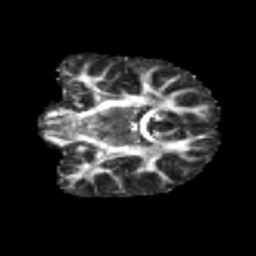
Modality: FA
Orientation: coronal
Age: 12
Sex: male
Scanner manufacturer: siemens
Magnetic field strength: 3 T
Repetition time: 3.8 s
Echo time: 0.07 s